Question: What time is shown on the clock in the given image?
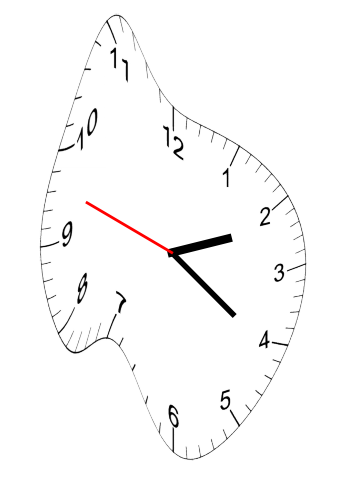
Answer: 02:20:48